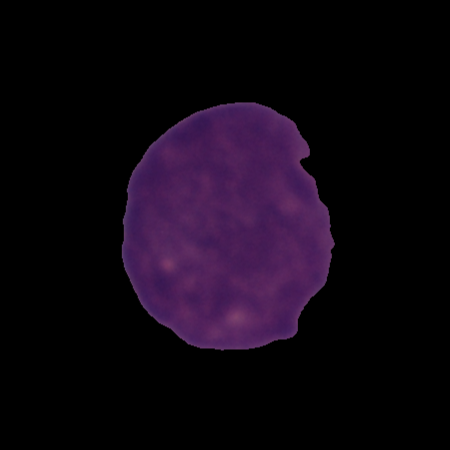
Label: cancer